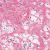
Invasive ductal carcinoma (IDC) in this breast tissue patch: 1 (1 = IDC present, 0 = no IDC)